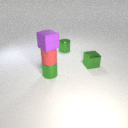
small green metal cylinder to the left of small green metal cube